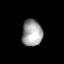
Tissue: lung
Cell type: Endothelial cells
Senescence score: 0.6443
Nuclear area (px): 526
Mean DAPI intensity: 161.532